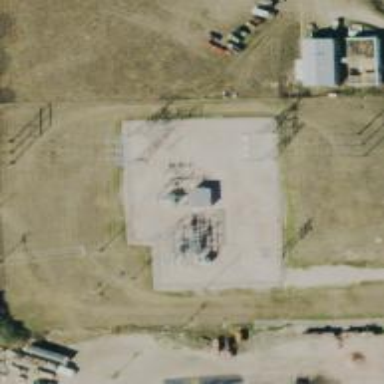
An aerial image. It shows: Lattice structure tower.